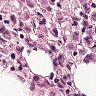
Metastatic tissue present: yes